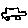
Label: car